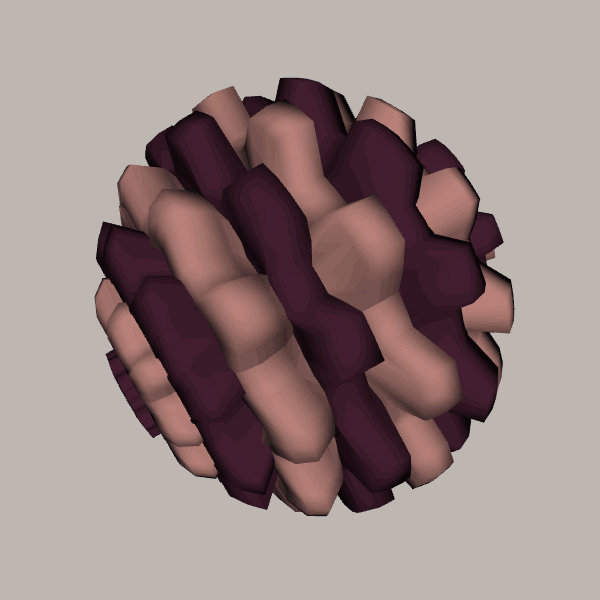
Background: light